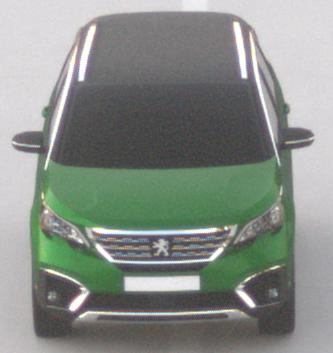
Make: Peugeot
Model: 5008 1.2 PureTech 130 Active
Detailed model: 5008 (II) (03/17 - 09/20)
Model produced from: 2017/03
Model produced until: 2018/07
Doors: 5
Color: green
Road condition: dry road
Daytime: sunrise or sunset
Contrast: low contrast